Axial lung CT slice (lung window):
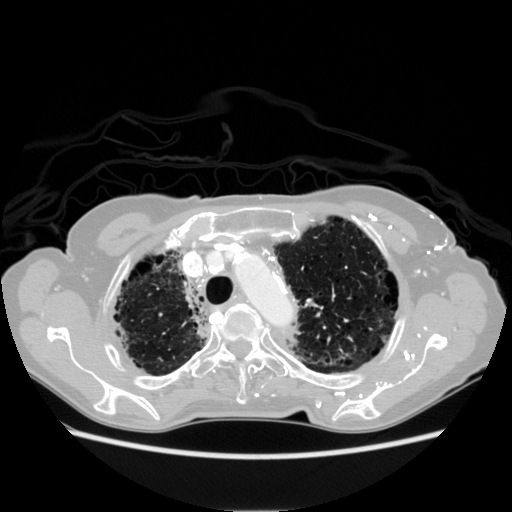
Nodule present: no